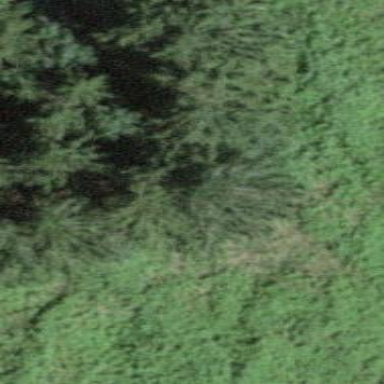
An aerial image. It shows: Forest area.